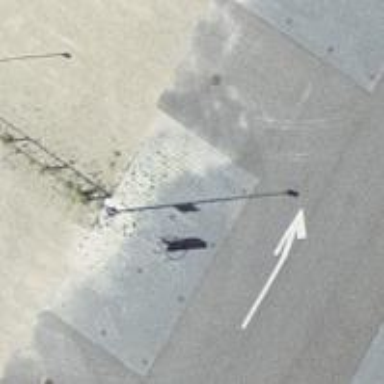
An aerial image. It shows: Charging station.